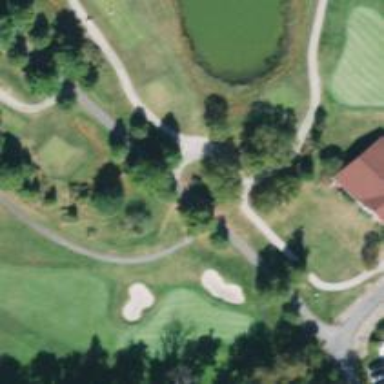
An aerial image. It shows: Path for both roads and golfers.